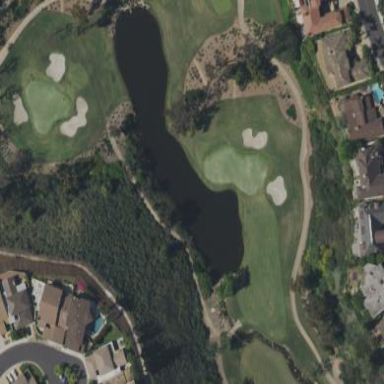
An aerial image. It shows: Water hazard on golf course.